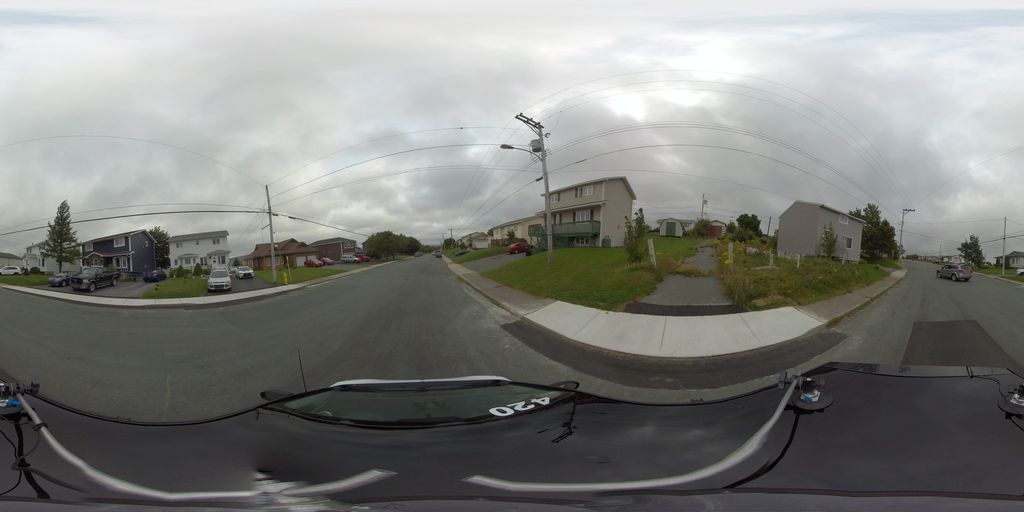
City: st_johns